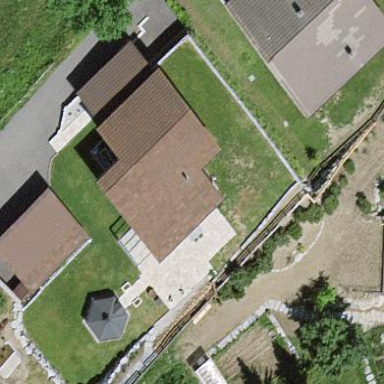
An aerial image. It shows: Simple house.